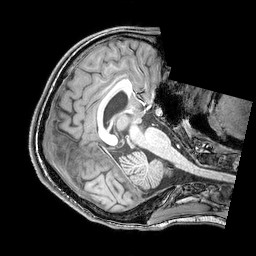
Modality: T1w
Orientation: axial